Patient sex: M
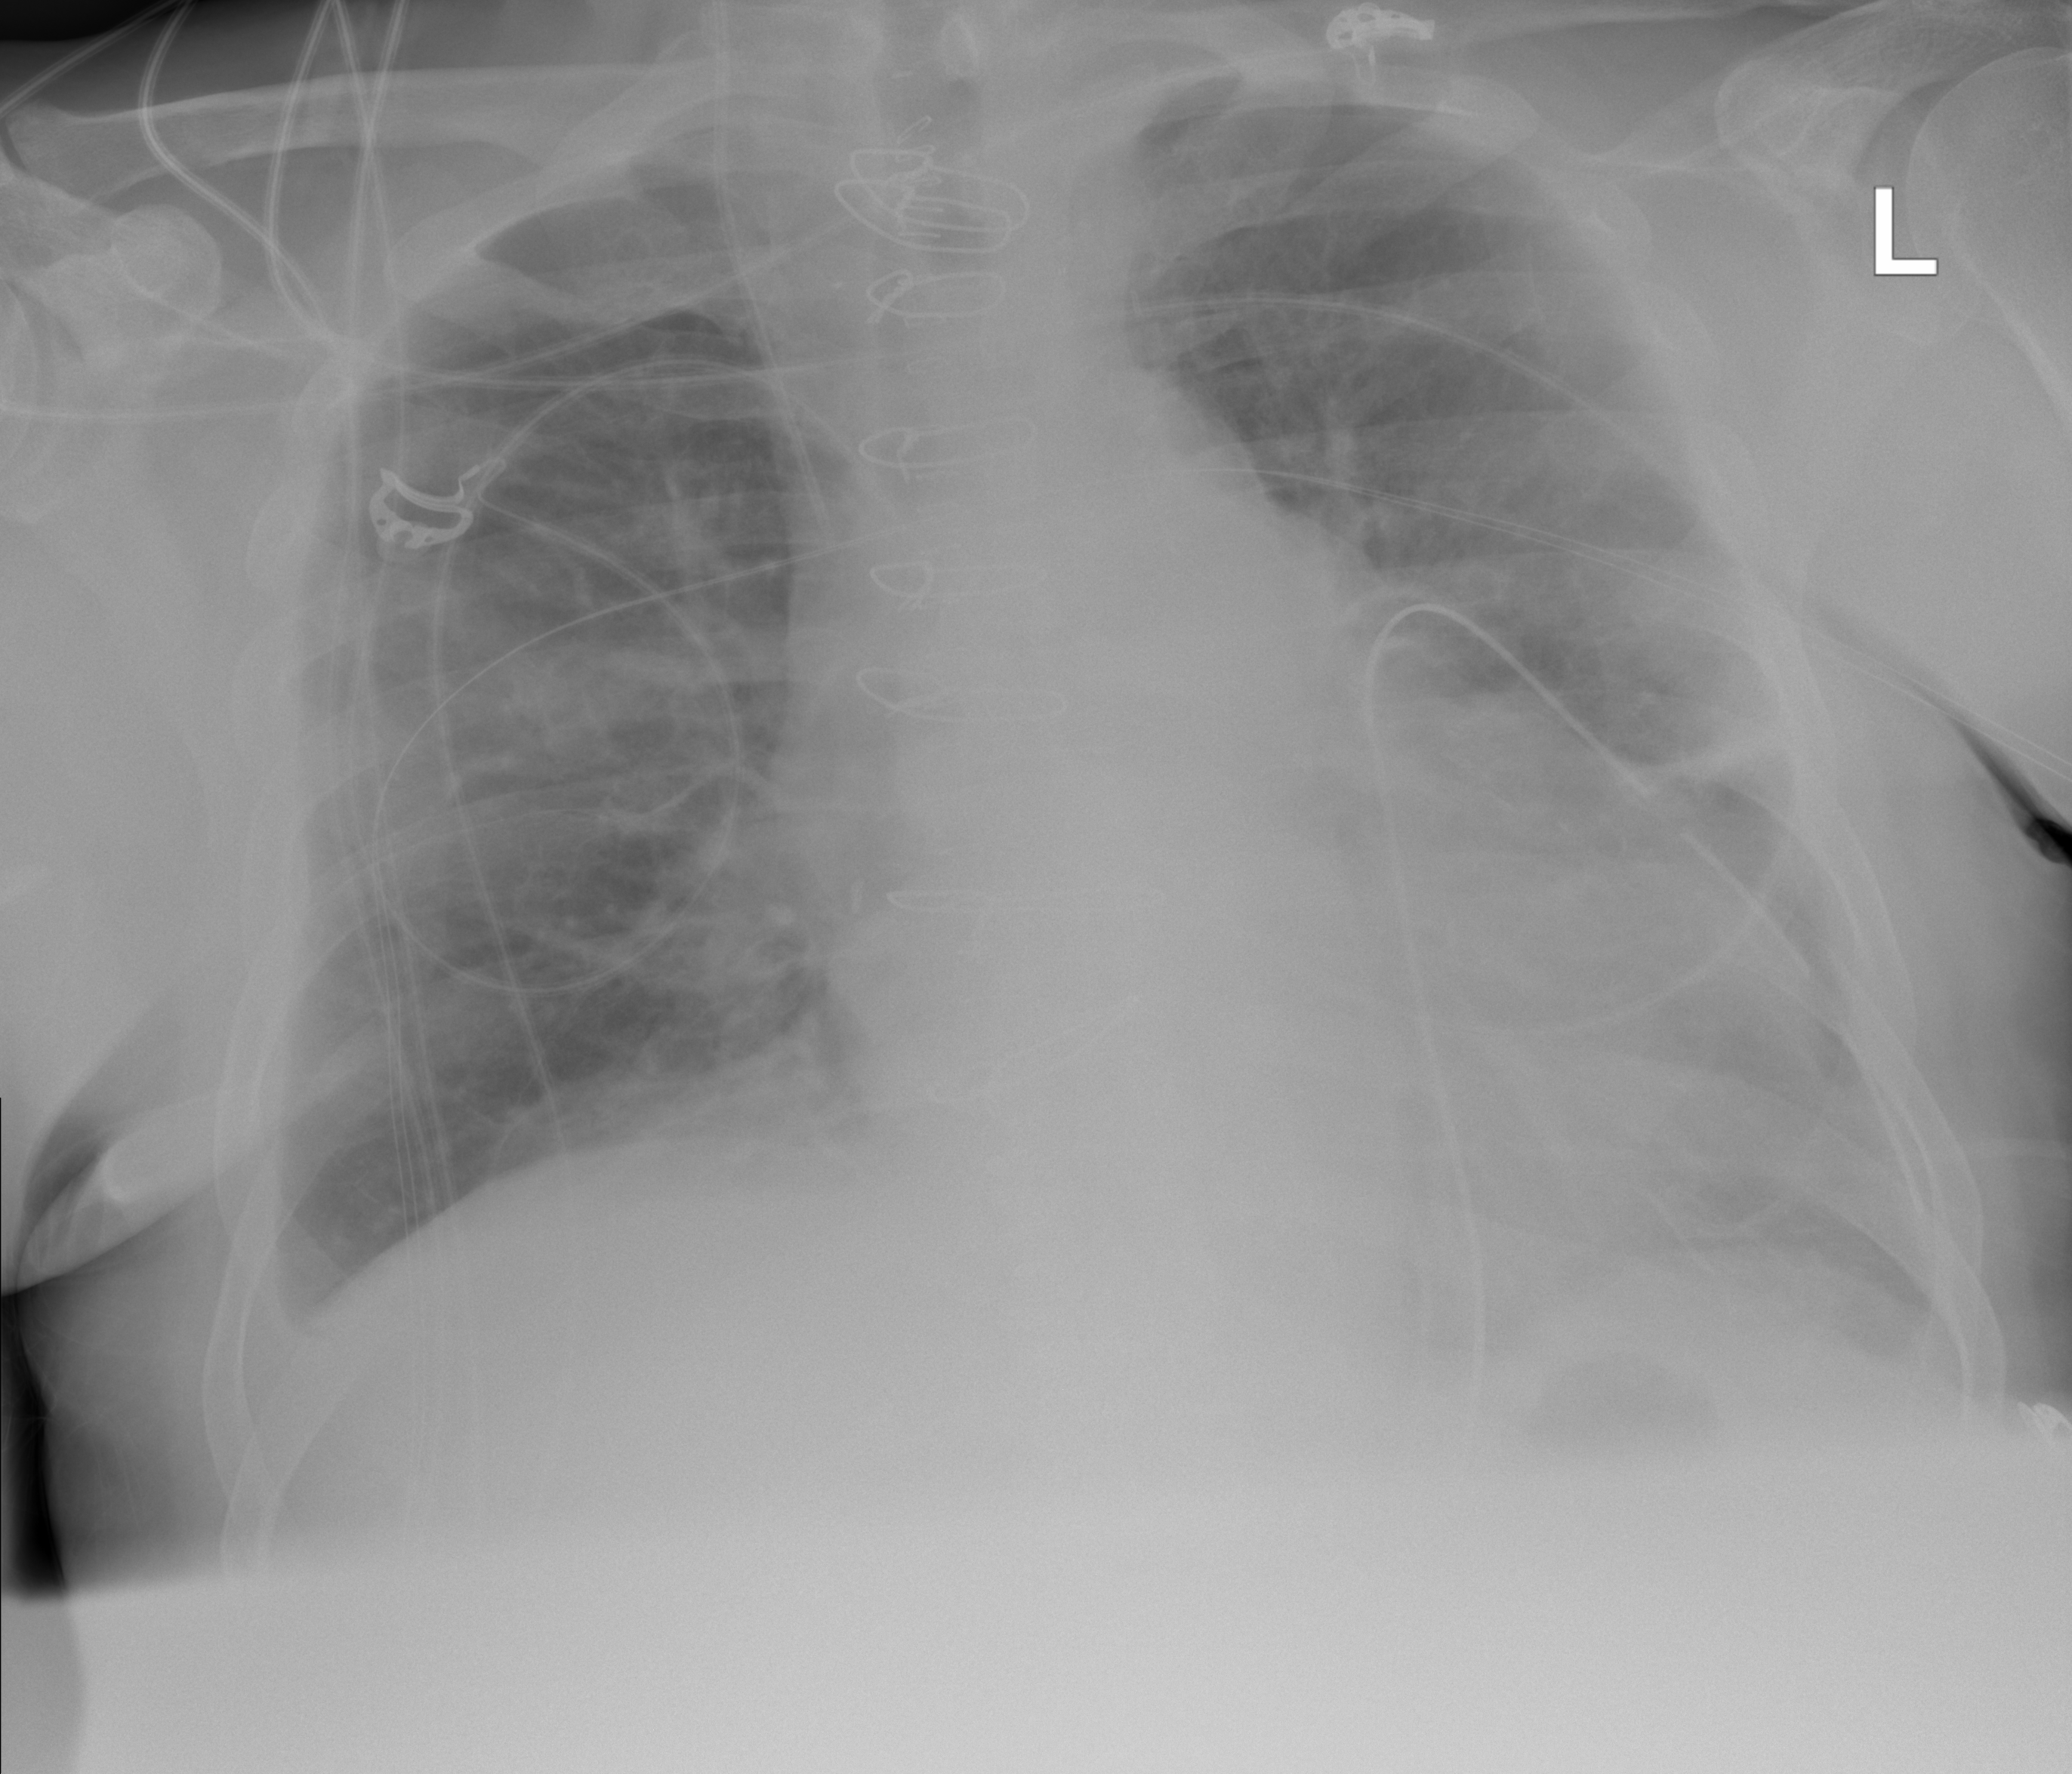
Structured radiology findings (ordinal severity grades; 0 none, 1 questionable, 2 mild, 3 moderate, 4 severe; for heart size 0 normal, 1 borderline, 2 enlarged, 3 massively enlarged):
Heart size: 2
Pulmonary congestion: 2
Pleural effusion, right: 2
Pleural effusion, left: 3
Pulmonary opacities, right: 2
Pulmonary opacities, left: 2
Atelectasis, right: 2
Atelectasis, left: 2